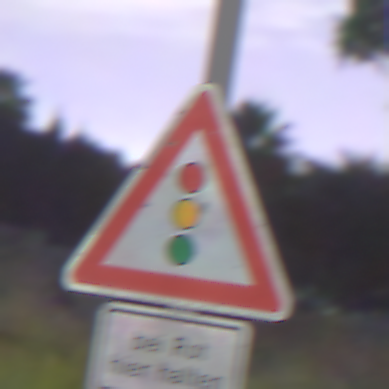
Verkehrszeichen: Lichtzeichenanlage
Zusatzzeichen unten: HinweisDurchVerbaleAngabe5
Umgebung: Outdoor, Suburban
Tageszeit: Night
Wetter: PartlyCloudy
Licht: Artificial
Jahreszeit: NotSpecified
Kontrast: HighContrast